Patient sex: F
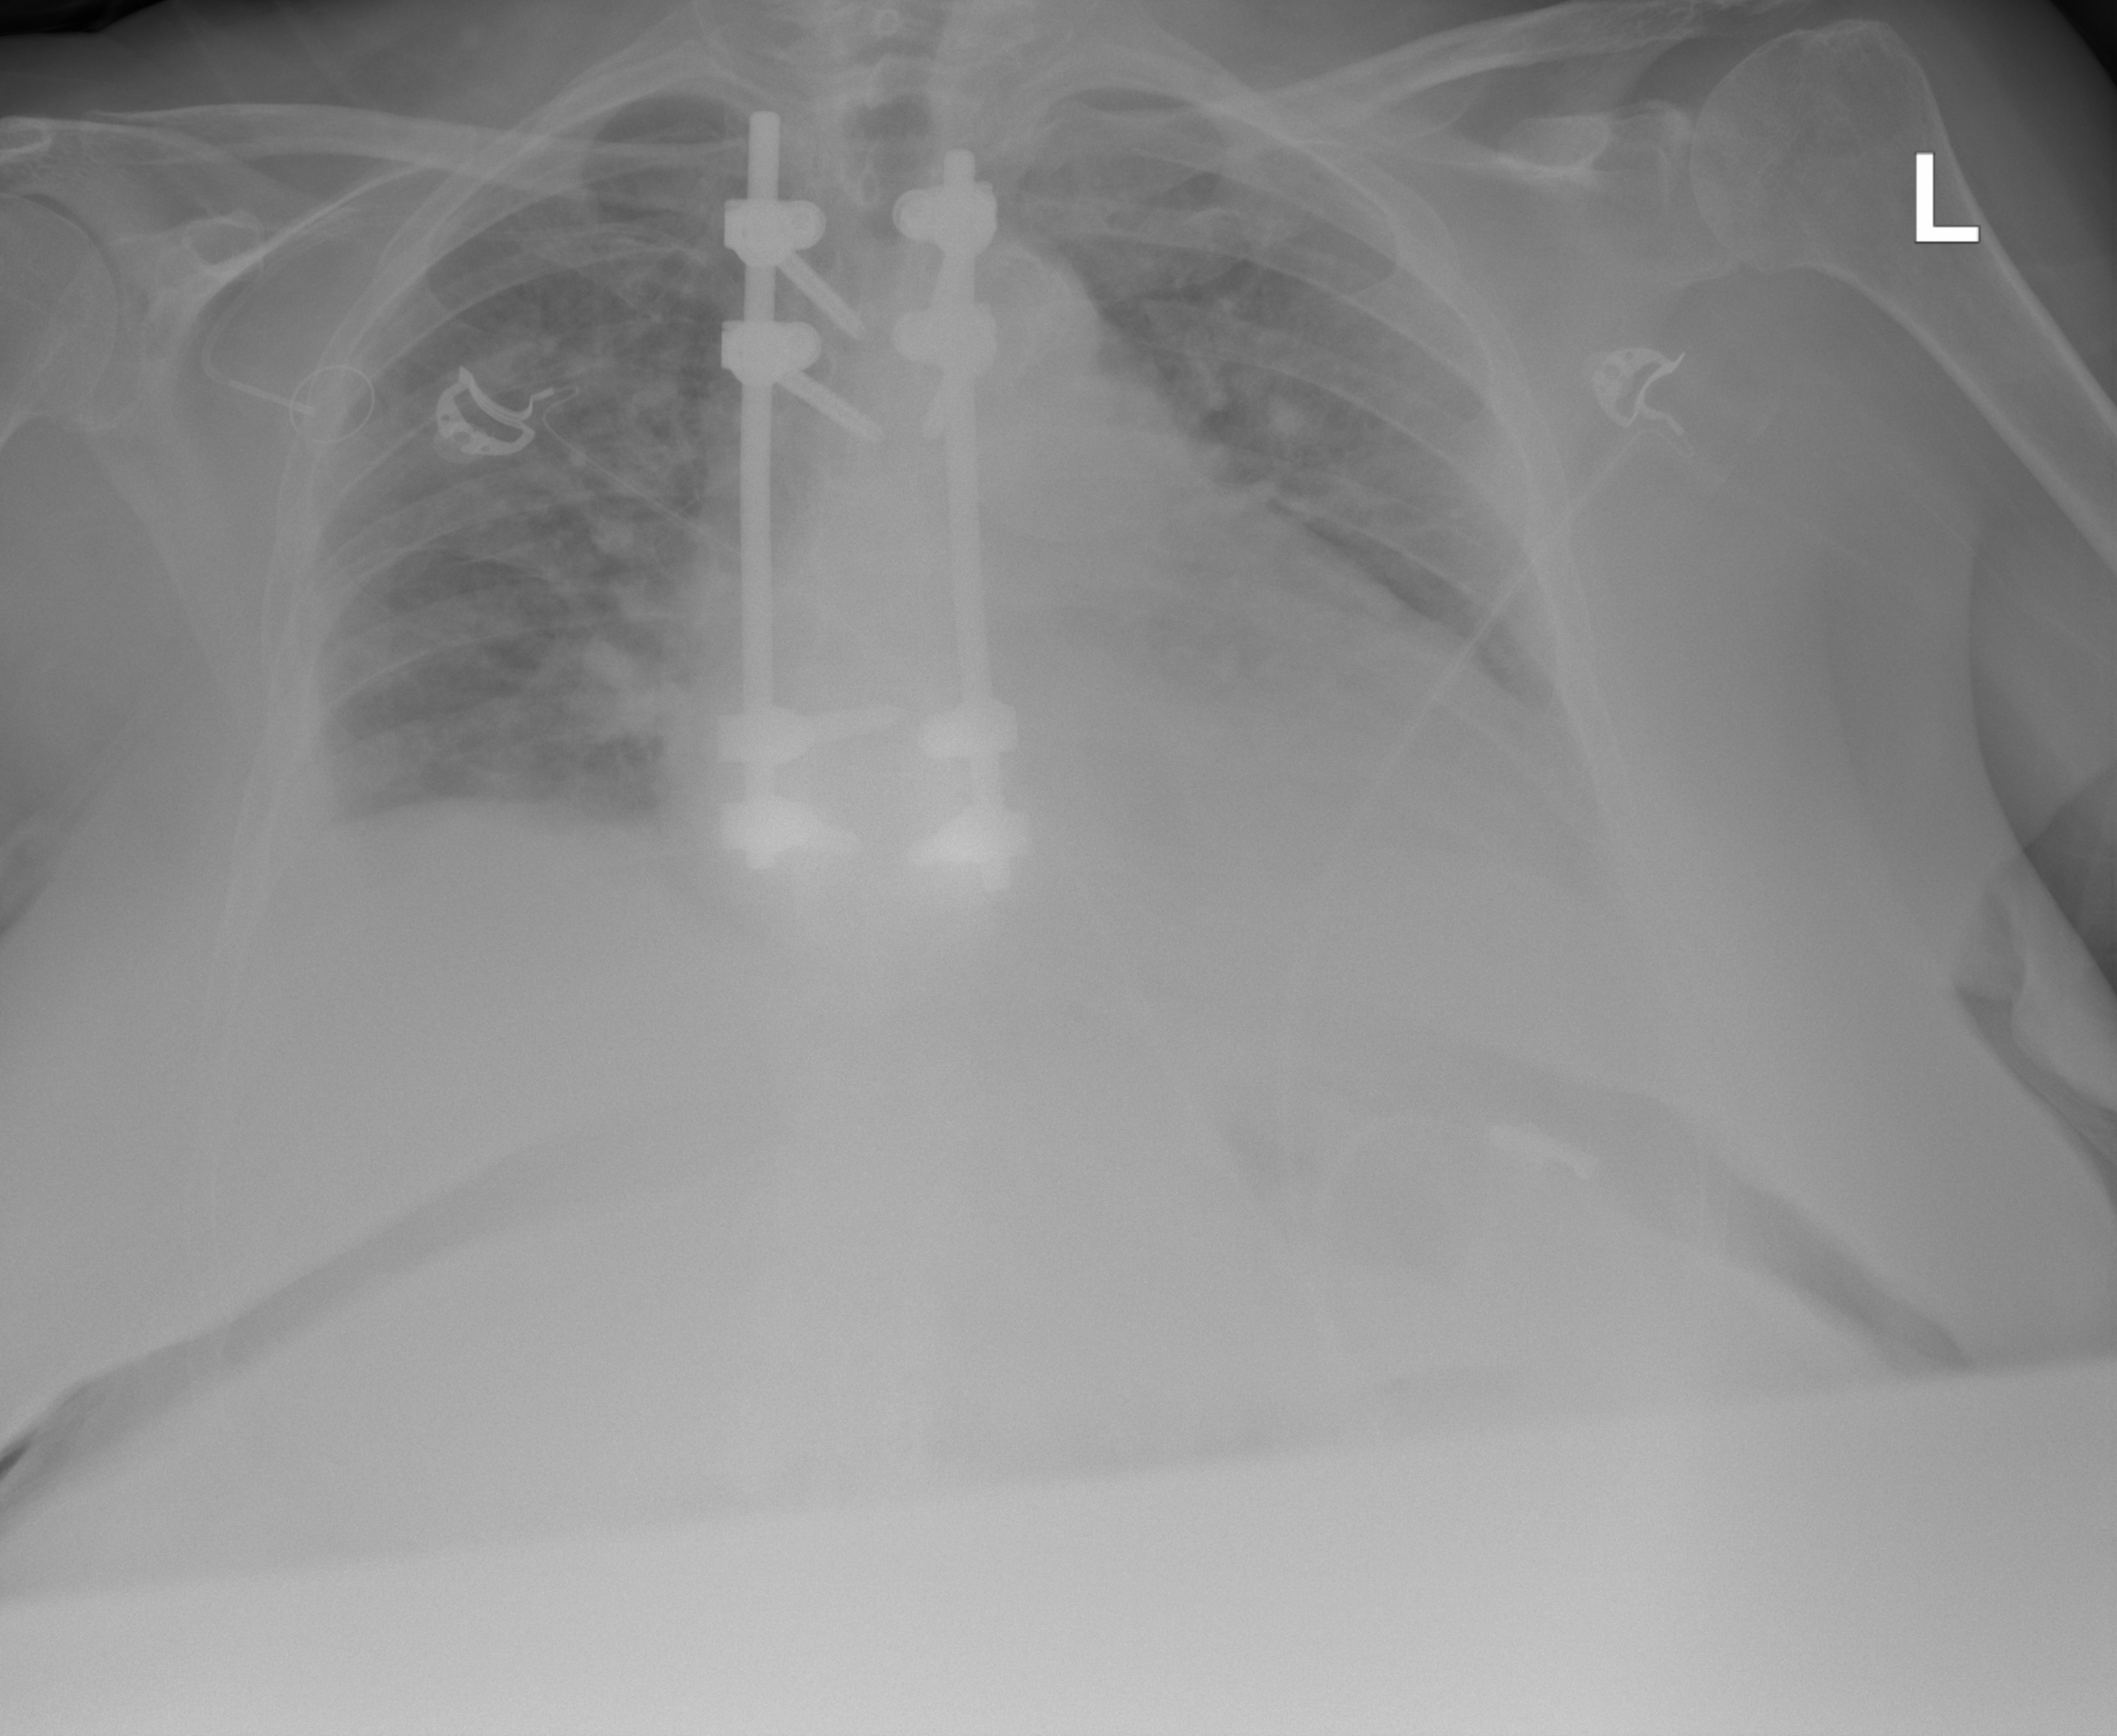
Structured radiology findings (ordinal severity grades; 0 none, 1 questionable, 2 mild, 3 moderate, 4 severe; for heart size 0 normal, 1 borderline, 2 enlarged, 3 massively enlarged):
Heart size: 2
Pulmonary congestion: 2
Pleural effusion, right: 0
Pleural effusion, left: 1
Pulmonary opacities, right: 1
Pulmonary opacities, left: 1
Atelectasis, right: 0
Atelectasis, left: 2